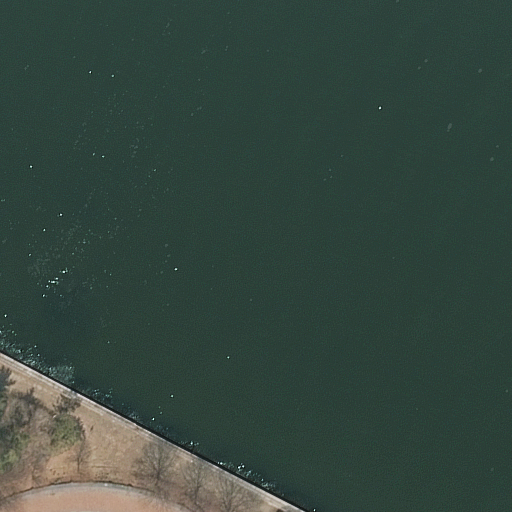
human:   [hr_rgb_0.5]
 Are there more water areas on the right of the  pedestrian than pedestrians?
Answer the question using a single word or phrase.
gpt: no

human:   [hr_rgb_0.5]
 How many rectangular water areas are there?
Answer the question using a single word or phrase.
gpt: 1

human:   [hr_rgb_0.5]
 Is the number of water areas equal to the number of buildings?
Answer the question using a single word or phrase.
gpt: no

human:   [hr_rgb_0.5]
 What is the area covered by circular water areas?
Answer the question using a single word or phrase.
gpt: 0m2

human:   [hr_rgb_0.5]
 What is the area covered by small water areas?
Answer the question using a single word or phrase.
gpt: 0m2

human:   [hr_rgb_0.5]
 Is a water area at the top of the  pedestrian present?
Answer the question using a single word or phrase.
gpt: yes

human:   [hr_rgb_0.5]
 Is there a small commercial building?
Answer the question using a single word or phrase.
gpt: no

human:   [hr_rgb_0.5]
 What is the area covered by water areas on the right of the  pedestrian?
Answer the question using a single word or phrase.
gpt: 9561m2

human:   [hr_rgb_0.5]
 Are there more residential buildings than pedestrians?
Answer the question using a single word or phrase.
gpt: no

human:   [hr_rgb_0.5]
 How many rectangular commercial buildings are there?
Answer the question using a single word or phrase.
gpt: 0

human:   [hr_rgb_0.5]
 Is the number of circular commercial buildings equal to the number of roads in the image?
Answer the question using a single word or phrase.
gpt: yes

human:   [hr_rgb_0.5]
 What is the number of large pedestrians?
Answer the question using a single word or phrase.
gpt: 1

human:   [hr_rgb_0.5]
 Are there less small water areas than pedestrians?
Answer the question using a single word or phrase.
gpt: yes

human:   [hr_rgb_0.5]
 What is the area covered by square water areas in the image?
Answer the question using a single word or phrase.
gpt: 0m2

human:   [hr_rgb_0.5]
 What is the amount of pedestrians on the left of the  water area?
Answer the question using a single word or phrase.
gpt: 1

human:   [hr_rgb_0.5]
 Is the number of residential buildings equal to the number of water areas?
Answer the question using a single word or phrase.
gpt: no

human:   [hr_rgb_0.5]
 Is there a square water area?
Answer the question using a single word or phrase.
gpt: no

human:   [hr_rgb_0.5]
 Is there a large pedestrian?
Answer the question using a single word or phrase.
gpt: yes

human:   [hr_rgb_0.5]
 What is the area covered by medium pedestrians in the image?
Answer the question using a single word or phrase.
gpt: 0m2

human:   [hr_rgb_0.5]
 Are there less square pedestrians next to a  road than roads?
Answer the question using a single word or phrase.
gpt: no

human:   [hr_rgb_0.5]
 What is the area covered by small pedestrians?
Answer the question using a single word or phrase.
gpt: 0m2

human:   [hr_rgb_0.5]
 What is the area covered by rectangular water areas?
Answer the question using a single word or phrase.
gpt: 9561m2

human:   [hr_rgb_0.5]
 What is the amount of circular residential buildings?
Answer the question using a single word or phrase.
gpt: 0

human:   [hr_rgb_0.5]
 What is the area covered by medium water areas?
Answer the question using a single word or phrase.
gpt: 0m2

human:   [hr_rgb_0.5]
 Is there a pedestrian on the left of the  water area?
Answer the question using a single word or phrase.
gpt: yes

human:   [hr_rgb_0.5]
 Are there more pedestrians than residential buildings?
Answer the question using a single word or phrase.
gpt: yes

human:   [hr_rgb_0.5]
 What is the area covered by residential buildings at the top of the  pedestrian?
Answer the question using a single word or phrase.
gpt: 0m2

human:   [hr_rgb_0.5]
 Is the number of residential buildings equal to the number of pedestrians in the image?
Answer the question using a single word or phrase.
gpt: no

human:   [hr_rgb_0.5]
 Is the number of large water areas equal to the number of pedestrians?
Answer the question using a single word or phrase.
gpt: yes

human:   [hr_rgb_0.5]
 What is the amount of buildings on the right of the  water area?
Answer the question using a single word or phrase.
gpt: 0

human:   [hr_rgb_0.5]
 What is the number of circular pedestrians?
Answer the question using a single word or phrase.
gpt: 0

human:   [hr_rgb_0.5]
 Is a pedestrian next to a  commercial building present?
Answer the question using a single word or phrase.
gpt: no

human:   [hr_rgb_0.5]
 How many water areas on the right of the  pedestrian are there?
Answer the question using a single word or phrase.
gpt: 1

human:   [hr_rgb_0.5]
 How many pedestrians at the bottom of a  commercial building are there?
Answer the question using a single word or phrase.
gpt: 0

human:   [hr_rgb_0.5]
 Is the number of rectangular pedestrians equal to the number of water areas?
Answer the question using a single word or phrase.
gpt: no

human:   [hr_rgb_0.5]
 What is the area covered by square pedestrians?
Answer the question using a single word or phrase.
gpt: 0m2